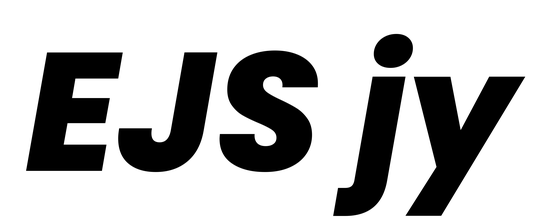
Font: Poppins-ExtraBoldItalic